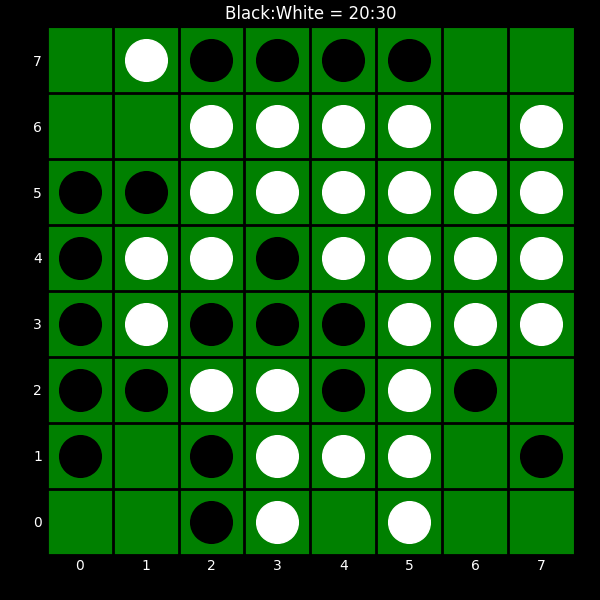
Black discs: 20
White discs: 30